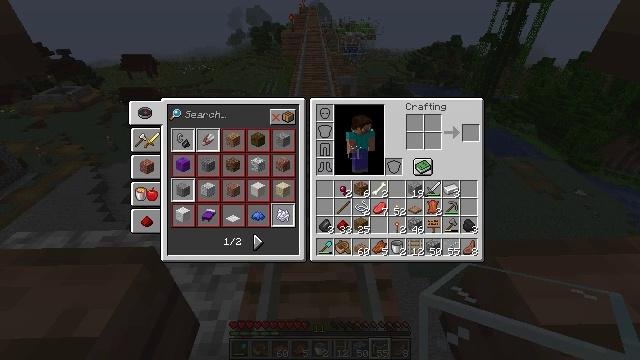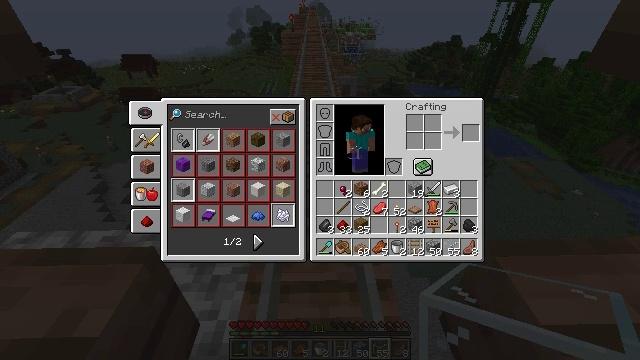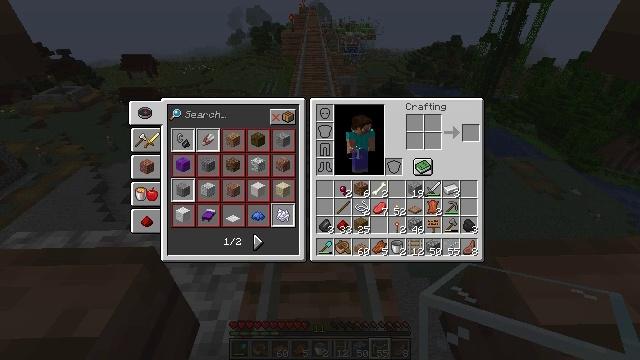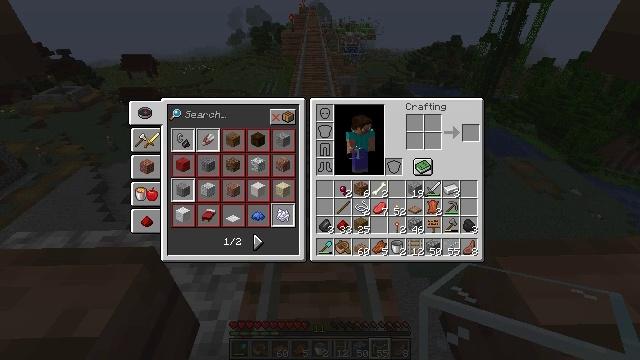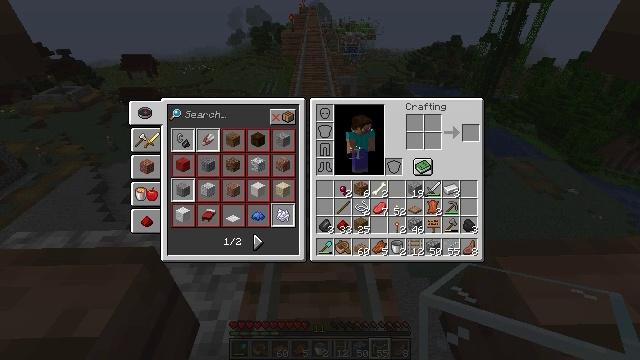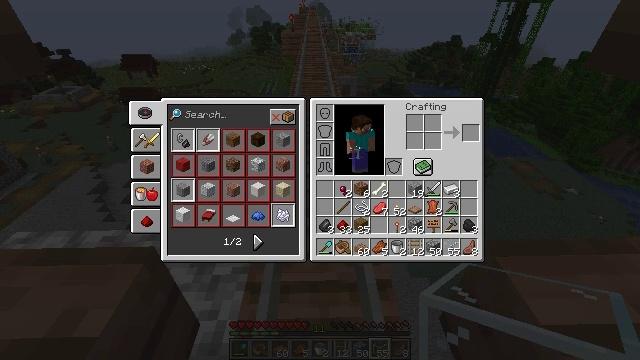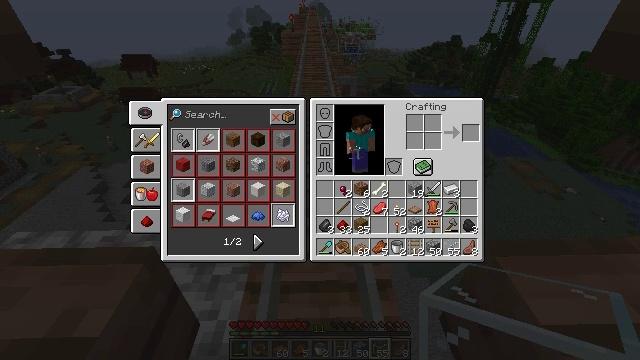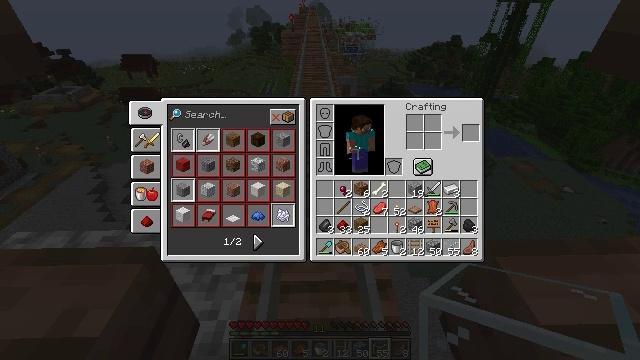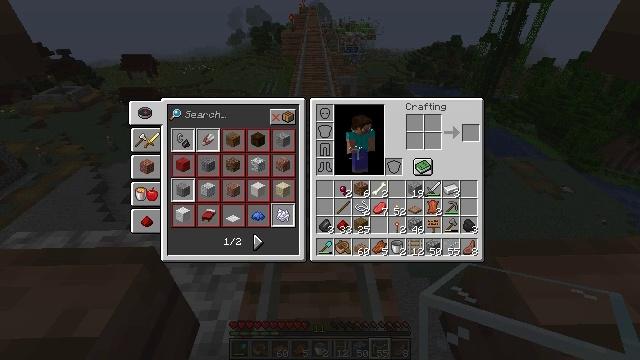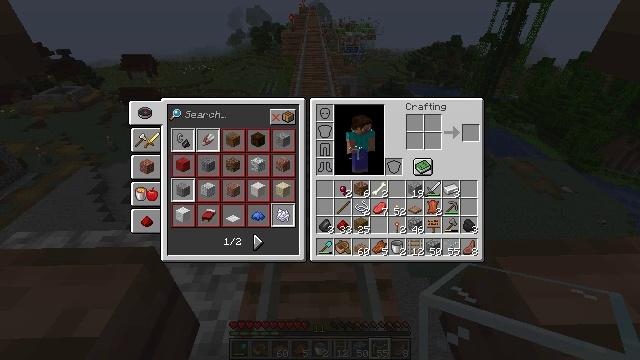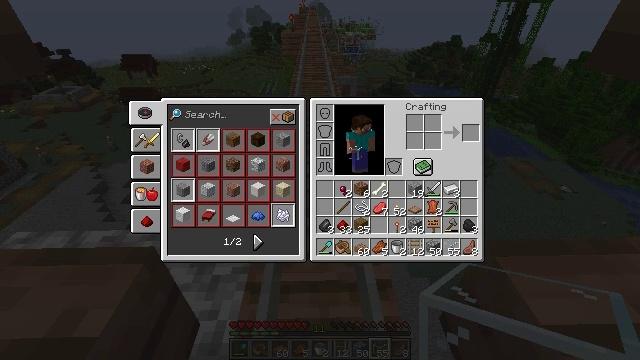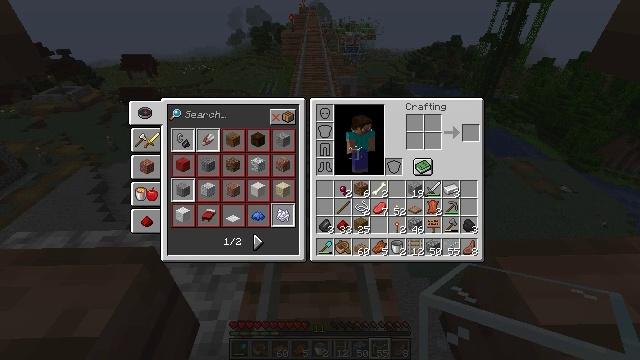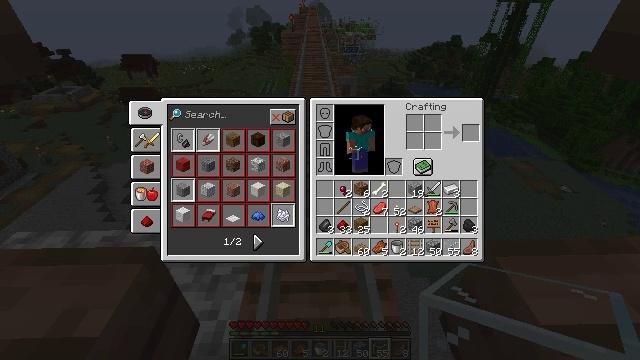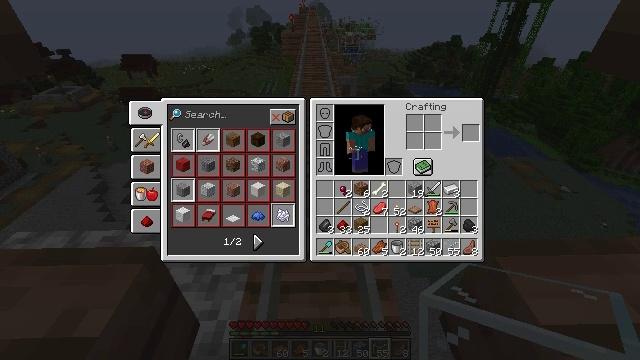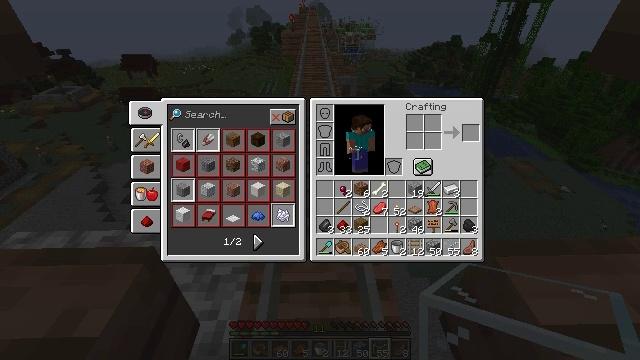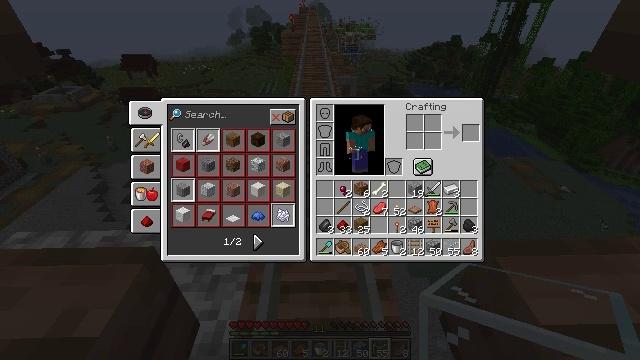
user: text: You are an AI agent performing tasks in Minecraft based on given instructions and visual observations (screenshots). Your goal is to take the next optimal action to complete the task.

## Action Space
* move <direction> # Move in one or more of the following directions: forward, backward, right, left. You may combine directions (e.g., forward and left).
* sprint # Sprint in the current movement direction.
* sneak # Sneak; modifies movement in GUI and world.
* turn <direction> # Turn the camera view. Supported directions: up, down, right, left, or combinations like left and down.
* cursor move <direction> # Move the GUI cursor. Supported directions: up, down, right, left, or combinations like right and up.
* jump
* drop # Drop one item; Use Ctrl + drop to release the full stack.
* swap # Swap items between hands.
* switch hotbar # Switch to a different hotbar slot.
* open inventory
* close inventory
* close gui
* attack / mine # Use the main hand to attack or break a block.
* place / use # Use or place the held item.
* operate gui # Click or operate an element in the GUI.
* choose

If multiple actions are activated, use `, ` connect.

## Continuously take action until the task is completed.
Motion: motion action
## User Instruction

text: Shatter the glass to collect it.
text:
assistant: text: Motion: no_op
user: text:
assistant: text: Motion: no_op
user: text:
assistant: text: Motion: no_op
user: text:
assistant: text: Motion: no_op
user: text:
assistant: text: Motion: no_op
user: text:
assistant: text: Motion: no_op
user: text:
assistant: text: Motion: no_op
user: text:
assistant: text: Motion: no_op
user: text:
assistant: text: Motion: no_op
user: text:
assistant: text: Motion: no_op
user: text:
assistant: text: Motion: no_op
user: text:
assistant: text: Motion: no_op
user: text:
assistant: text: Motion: no_op
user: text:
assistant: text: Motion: no_op
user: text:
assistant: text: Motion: no_op
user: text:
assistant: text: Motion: no_op
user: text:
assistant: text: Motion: no_op
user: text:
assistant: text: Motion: no_op
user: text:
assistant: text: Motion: no_op
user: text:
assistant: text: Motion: no_op
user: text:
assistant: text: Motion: no_op
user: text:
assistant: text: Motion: no_op
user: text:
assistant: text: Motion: no_op
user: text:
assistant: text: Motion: no_op
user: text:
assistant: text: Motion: no_op
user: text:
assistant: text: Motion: no_op
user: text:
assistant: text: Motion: no_op
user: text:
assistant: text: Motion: no_op
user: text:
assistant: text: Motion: no_op
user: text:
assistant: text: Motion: no_op